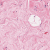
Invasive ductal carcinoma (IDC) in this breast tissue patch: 0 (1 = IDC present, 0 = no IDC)